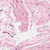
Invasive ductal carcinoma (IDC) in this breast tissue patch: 0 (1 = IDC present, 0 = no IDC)